Aerial crown-view tile of a tropical tree (Barro Colorado Island, Panama), acquired 20240813:
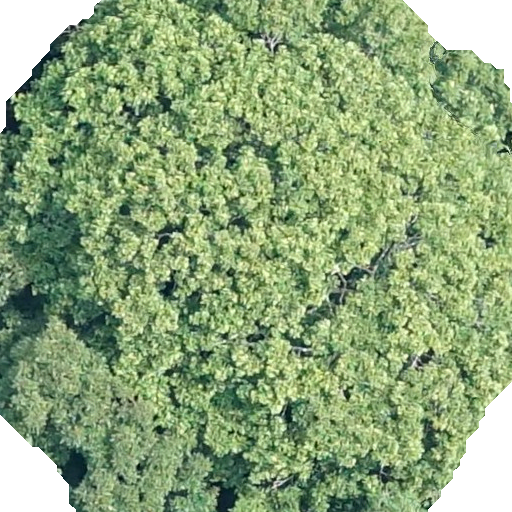
Species: Dipteryx oleifera
GBIF accepted scientific name: Dipteryx oleifera
Crown area: 443.214 m²